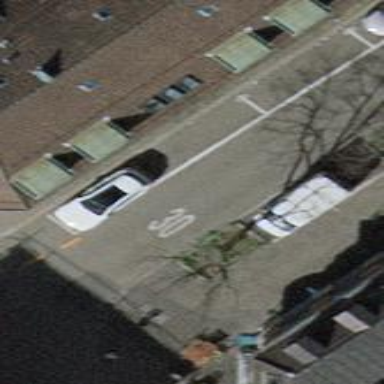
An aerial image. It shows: Parking lane designated for parking.